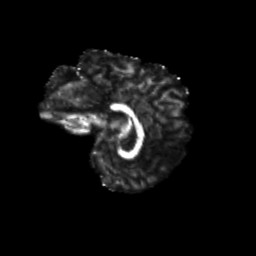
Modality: FA
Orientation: sagittal
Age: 9
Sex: male
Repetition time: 9.512 s
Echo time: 0.089 s